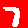
Digit: 7